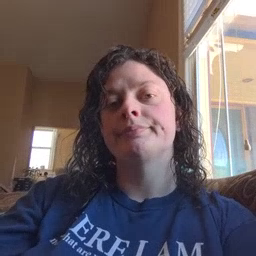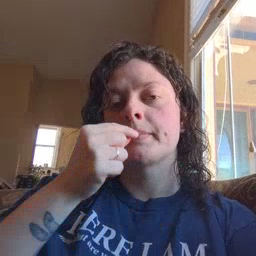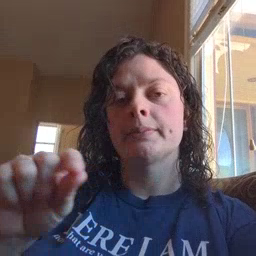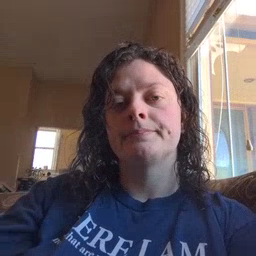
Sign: pen